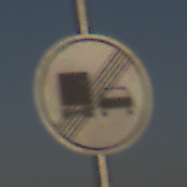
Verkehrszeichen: EndeUeberholverbotKraftfahrzeuge
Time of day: SunriseSunset
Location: Outdoor (Nature)
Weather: Clear
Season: NotSpecified
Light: Natural